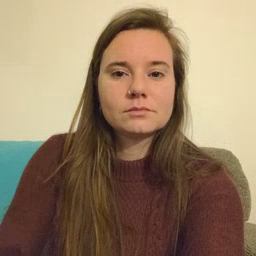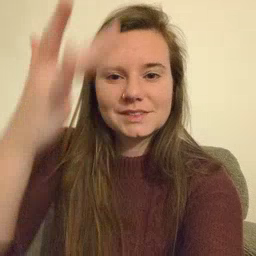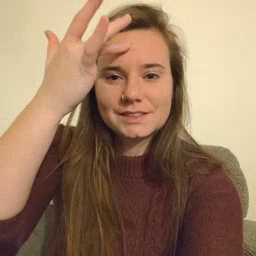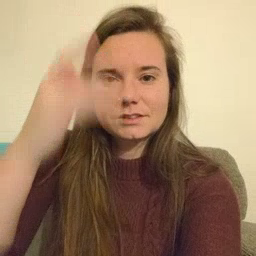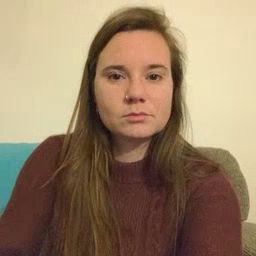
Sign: sick